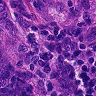
Metastatic tissue present: yes